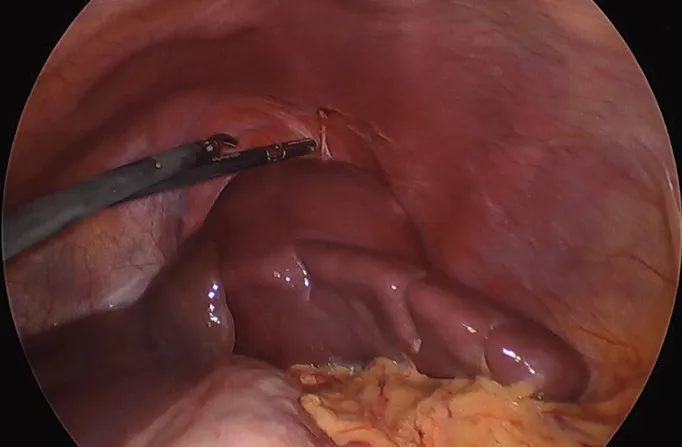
Intraoperative image before beginning dissection. To the left of the image, the left hepatic lobe is seen covering the upper pole of the spleen. The spleen presents a large cyst on the superolateral aspect with diaphragmatic adhesions.
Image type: endoscopy (arthroscopy)